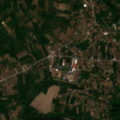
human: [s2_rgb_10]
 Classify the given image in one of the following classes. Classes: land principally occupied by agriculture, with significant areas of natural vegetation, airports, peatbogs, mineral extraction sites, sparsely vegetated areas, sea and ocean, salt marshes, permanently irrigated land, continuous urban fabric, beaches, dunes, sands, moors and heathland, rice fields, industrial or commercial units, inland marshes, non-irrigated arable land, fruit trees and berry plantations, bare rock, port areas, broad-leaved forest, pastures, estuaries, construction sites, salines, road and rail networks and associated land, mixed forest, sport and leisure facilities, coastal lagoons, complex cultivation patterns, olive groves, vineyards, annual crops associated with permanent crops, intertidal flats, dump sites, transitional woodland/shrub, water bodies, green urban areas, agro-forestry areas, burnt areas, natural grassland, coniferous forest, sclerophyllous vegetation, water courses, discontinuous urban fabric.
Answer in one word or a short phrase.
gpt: discontinuous urban fabric, land principally occupied by agriculture, with significant areas of natural vegetation, water courses